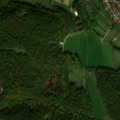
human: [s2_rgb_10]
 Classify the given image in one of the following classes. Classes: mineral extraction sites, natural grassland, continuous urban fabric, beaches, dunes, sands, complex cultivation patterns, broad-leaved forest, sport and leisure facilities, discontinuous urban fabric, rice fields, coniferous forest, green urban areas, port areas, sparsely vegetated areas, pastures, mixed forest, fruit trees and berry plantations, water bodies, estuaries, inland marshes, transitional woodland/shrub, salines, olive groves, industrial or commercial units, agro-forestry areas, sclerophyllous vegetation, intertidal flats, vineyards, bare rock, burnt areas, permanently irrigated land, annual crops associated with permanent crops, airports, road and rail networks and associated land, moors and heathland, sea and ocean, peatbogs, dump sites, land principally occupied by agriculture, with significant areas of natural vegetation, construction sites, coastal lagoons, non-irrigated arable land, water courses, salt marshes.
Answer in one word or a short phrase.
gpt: discontinuous urban fabric, non-irrigated arable land, land principally occupied by agriculture, with significant areas of natural vegetation, broad-leaved forest